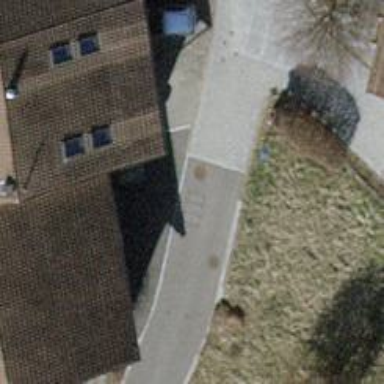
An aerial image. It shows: Residential road with sett surface.